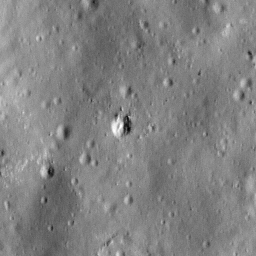
Pit: Rutherfurd 1a
Host crater: Rutherfurd
Host type: impact_melt
Lunar coordinates: latitude -60.779, longitude 348.188